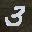
Label: 3